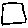
Label: square